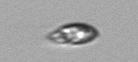
Label: Katodinium_or_Torodinium